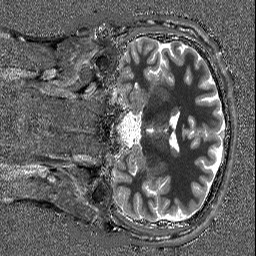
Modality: T1map
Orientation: coronal
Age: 26
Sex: male
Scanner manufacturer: siemens
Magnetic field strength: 3 T
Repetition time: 5 s
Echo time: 0.00298 s